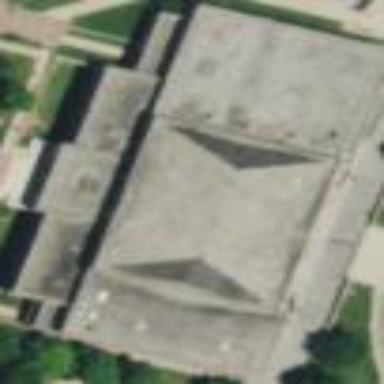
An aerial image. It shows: Building used as fitness center.